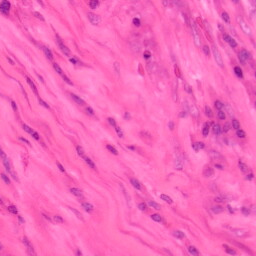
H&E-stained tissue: Colon